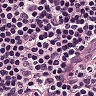
Metastatic tissue present: no